Question:
How to align Product Name and Product Grade correctly. I retrieve the product name from db, since the name is too long the align was not in same position. Please help Thanks
'''
<TableLayout
xmlns:android="http://schemas.android.com/apk/res/android"
android:id="@+id/tableLayout1"
android:layout_width="match_parent"
android:layout_height="match_parent"
android:shrinkColumns="*"
android:stretchColumns="*" >
<TableRow
android:id="@+id/tableRow3"
android:layout_width="match_parent"
android:layout_height="wrap_content"
android:background="@drawable/birdnesttoppanel"
android:gravity="center_horizontal" >
<TextView
android:id="@+id/textView2"
android:layout_width="match_parent"
android:layout_height="wrap_content"
android:gravity="center"
android:textStyle="bold"
android:typeface="serif" >
</TextView>
</TableRow>
<TableRow
android:id="@+id/tableRow4"
android:layout_width="match_parent"
android:layout_height="wrap_content"
android:gravity="center_horizontal" >
<LinearLayout
android:layout_span="6"
android:gravity="center" >
<ImageButton
android:id="@+id/preview"
android:layout_width="wrap_content"
android:layout_height="wrap_content"
android:layout_alignParentBottom="true"
android:layout_gravity="center"
android:background="@drawable/newclick"
android:text="Click here to view the picture" />
</LinearLayout>
</TableRow>
<TableRow
android:id="@+id/tableRow5"
android:layout_width="match_parent"
android:layout_height="wrap_content"
android:gravity="center_horizontal" >
<TextView
android:layout_width="match_parent"
android:layout_height="wrap_content"
android:gravity="center"
android:textSize="18dp"
android:textStyle="bold"
android:typeface="serif" >
</TextView>
</TableRow>
<TableRow
android:id="@+id/tableRow6new"
android:layout_width="match_parent"
android:layout_height="wrap_content"
android:gravity="center_horizontal" >
<LinearLayout
android:layout_span="6"
android:gravity="center" >
<TextView
android:id="@+id/ProductName1"
android:text="@string/ProductName"
android:textStyle="bold"
android:typeface="serif"
android:layout_width="wrap_content"
android:layout_height="wrap_content">
</TextView>
<TextView
android:id="@+id/ProductName2"
android:text=":"
android:textStyle="bold"
android:typeface="serif"
android:layout_width="wrap_content"
android:layout_height="wrap_content">
</TextView>
<TextView
android:id="@+id/ProductName3"
android:text=""
android:textStyle="bold"
android:typeface="serif"
android:layout_width="wrap_content"
android:layout_height="wrap_content">
</TextView>
</LinearLayout>
</TableRow>
<TableRow>
<TextView
android:layout_width="match_parent"
android:layout_height="wrap_content"
android:layout_span="6"
android:gravity="center"
android:textSize="2dp"
android:textStyle="bold"
android:typeface="serif" >
</TextView>
</TableRow>
<TableRow
android:id="@+id/tableRow6new1"
android:layout_width="match_parent"
android:layout_height="wrap_content"
android:gravity="center_horizontal" >
<LinearLayout
android:layout_span="6"
android:gravity="center" >
<TextView
android:id="@+id/ProductGrade1"
android:text="@string/ProductGrade"
android:textStyle="bold"
android:typeface="serif"
android:layout_width="wrap_content"
android:layout_height="wrap_content" >
</TextView>
<TextView
android:id="@+id/ProductGrade2"
android:text=":"
android:textStyle="bold"
android:typeface="serif"
android:layout_width="wrap_content"
android:layout_height="wrap_content" >
</TextView>
<TextView
android:id="@+id/ProductGrade3"
android:text=""
android:textStyle="bold"
android:typeface="serif"
android:layout_width="wrap_content"
android:layout_height="wrap_content" >
</TextView>
</LinearLayout>
</TableRow>
'''
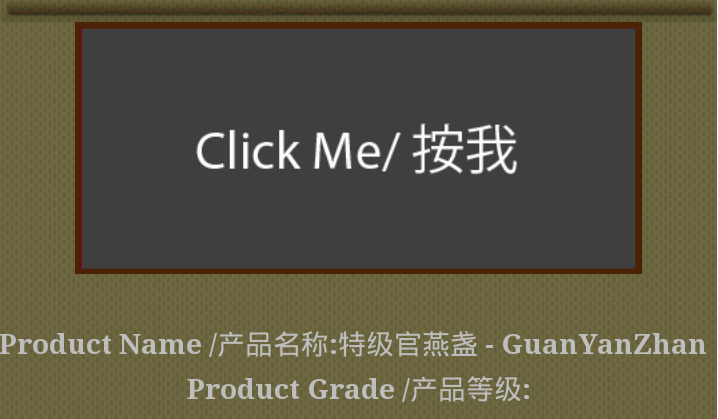
Answer: Its somehow hard to distinguish which labels correspond in XML file, but let me guess:
So, for the TableRows:
'''
'android:id="@+id/tableRow6new"' and 'android:id="@+id/tableRow6new1"'
'''
change the grativity to left:
Also, I see both TableRows have a LinearLayout:
'''
<LinearLayout
android:layout_span="6"
android:gravity="center" >
'''
Change their gravity to left too: android:gravity="left"
Hope it will solve the issue.